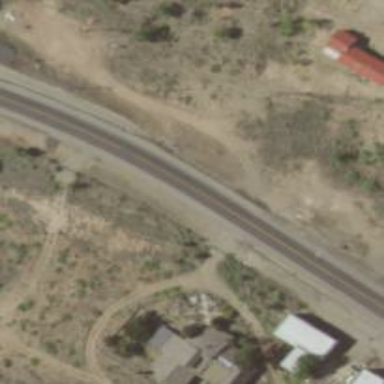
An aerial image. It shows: Abandoned road.